Interaction volume radius: 5 \u00c5
Interaction volume height: 25 \u00c5
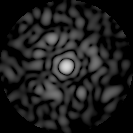
Disorder parameter: 0.8406